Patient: sex M, age 62
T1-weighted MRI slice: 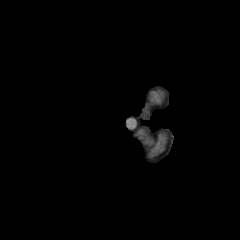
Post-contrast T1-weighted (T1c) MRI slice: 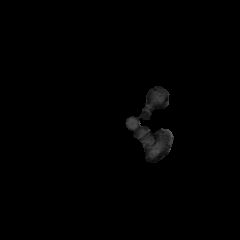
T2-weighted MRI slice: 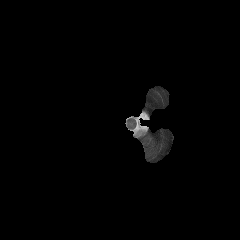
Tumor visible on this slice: no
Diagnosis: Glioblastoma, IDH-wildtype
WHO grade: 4